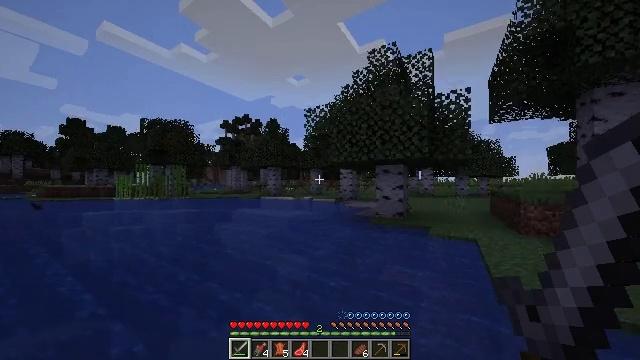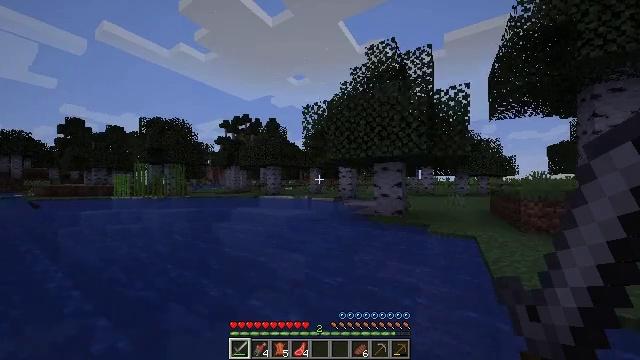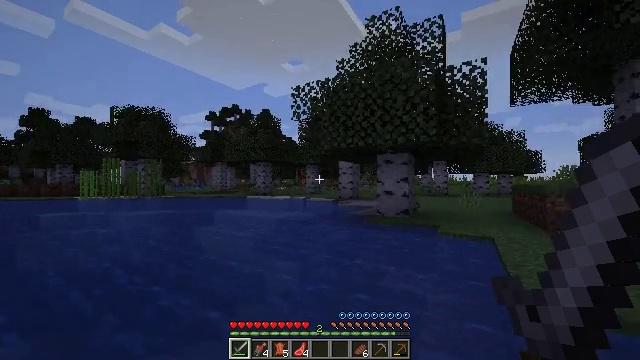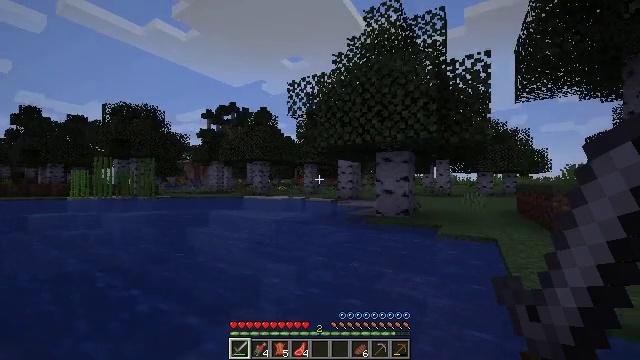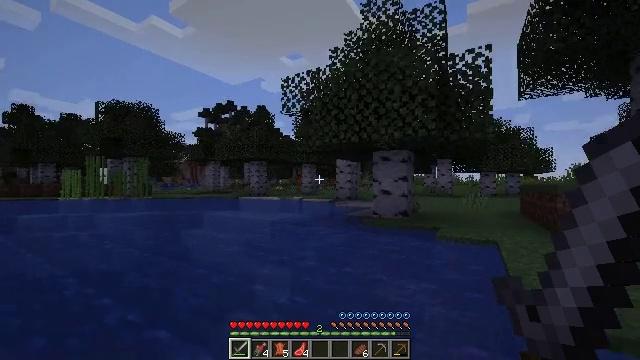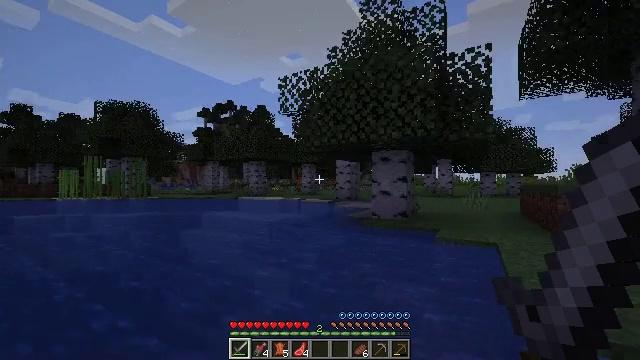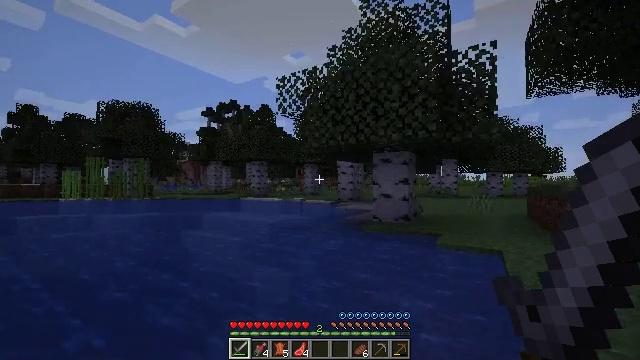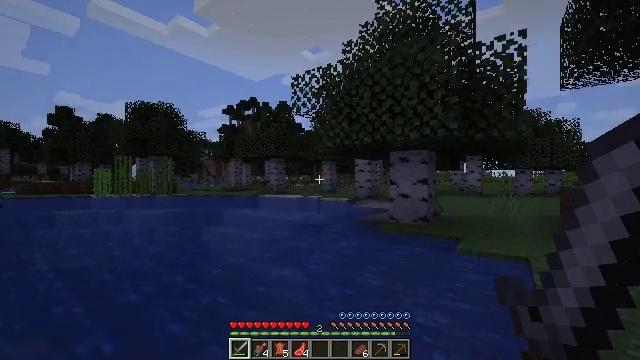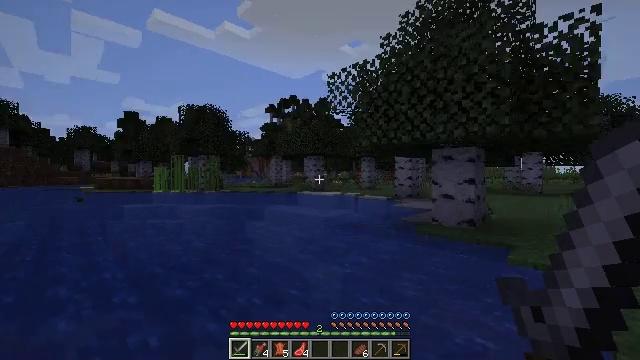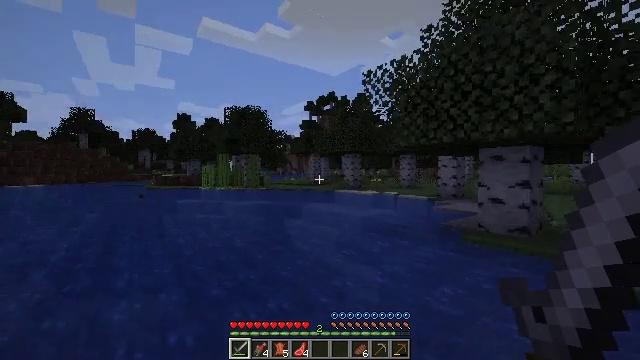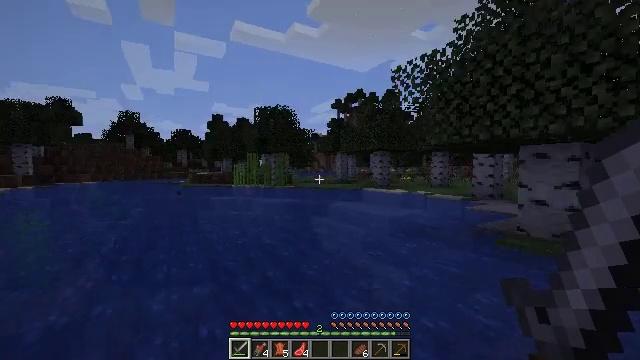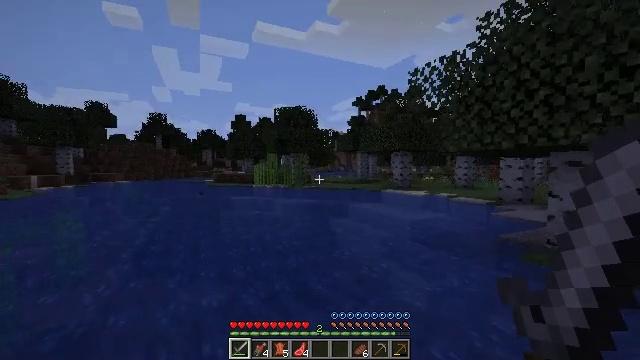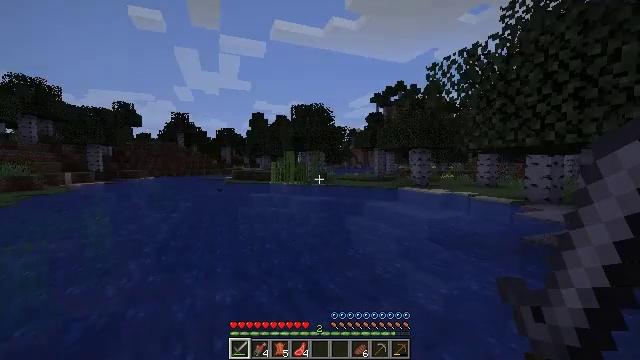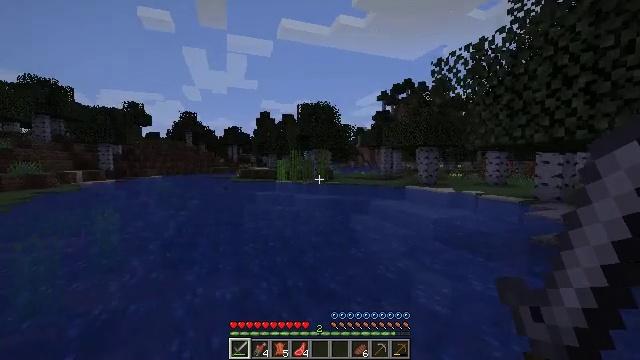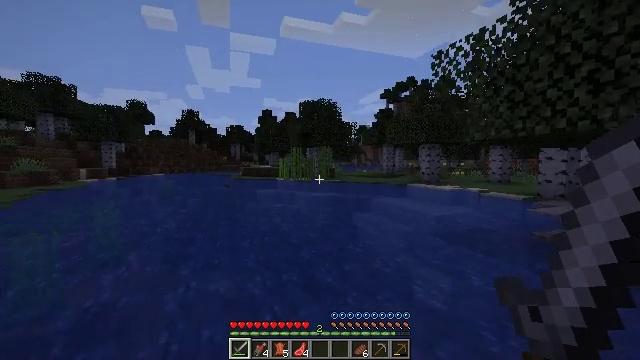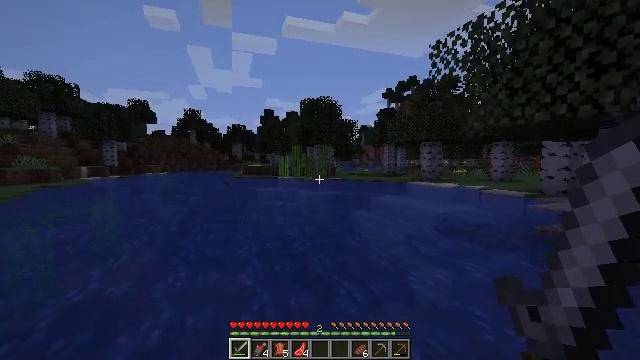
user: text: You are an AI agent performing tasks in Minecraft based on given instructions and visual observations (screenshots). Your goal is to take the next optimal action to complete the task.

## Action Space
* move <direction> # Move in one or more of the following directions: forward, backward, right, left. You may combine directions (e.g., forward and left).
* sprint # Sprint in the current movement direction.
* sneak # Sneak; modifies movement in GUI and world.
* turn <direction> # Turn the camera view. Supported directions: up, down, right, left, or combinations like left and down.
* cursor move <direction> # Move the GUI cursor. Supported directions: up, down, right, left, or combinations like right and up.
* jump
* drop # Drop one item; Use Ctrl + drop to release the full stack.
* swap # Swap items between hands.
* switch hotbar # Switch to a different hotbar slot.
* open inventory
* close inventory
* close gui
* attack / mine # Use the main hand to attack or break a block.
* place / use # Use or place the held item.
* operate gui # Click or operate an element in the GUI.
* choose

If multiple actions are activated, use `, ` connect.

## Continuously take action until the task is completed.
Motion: motion action
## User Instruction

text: Hunt a salmon.
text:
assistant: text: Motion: move forward and move right, jump
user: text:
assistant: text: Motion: move forward and move right, jump
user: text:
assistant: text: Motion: move forward and move right, jump
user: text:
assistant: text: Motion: move forward and move right, jump
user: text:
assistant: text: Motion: move forward and move right, jump
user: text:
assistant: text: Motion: move forward and move right, jump
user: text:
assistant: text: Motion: move forward and move right, turn left, jump
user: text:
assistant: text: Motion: move forward and move right, turn left, jump
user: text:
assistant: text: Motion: move forward and move right, turn left, jump
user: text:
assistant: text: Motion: move forward and move right, turn left, jump
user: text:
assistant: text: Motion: move forward and move right, turn left, jump
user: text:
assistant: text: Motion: move forward and move right, turn left, jump
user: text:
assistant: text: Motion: move forward and move right, turn left, jump
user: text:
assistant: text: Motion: move forward and move right, jump
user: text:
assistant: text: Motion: move forward and move right, jump
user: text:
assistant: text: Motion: move forward, jump
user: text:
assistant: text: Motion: move forward, jump
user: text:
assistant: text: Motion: move forward, jump
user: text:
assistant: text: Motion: move forward, jump
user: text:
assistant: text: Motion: move forward, jump
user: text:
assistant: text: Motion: move forward, turn left, jump
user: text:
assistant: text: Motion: move forward, turn left, jump
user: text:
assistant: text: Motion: move forward, jump
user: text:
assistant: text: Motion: move forward
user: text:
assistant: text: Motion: move forward
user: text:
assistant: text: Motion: move forward, turn left
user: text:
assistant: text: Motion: move forward, turn left and down
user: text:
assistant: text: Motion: move forward, turn left and down
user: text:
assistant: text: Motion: move forward, turn left and down
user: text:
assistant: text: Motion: move forward, turn left and down